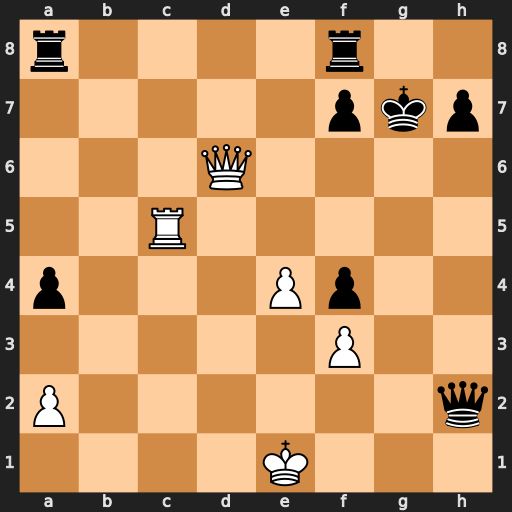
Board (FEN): r4r2/5pkp/3Q4/2R5/p3Pp2/5P2/P6q/4K3
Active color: w
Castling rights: -
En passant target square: -
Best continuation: Rg5+ Kh8 Qf6#